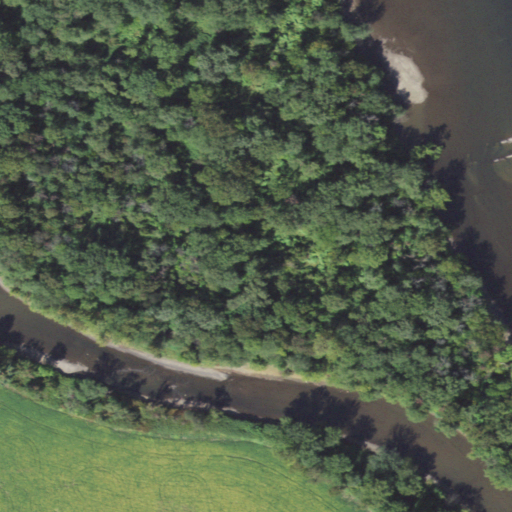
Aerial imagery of island in Pennsylvania named Wises Island containing mixed forest, open water, deciduous forest, cultivated crops, and woody wetlands